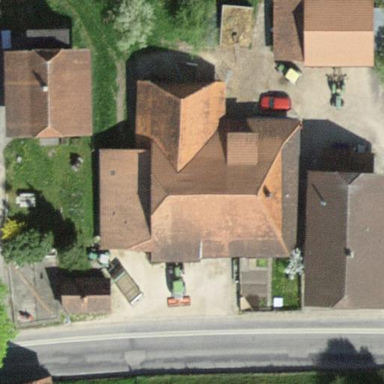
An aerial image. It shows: Farm building.